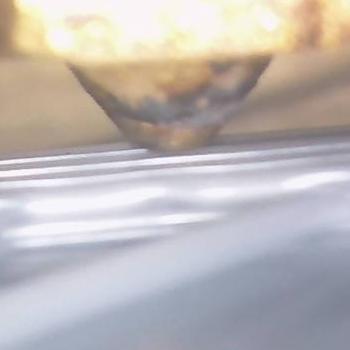
Flow rate: 89%